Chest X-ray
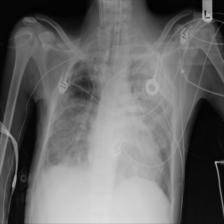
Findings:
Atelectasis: negative
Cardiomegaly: negative
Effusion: negative
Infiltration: positive
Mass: positive
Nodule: negative
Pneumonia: negative
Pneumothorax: negative
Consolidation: negative
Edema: negative
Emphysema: negative
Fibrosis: negative
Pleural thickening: negative
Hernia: negative